Interaction volume radius: 5 \u00c5
Interaction volume height: 15 \u00c5
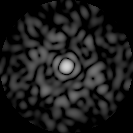
Disorder parameter: 0.8371